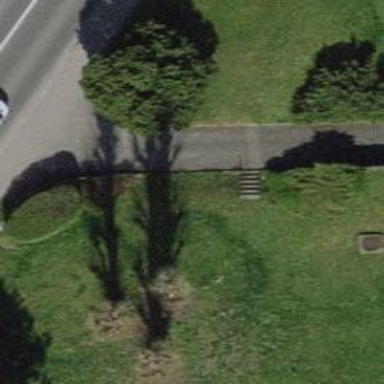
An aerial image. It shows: Road with steps.